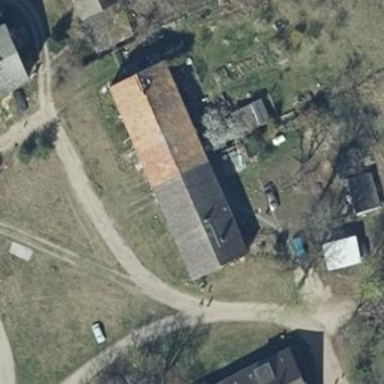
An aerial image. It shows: House with gabled roof oriented along the structure.